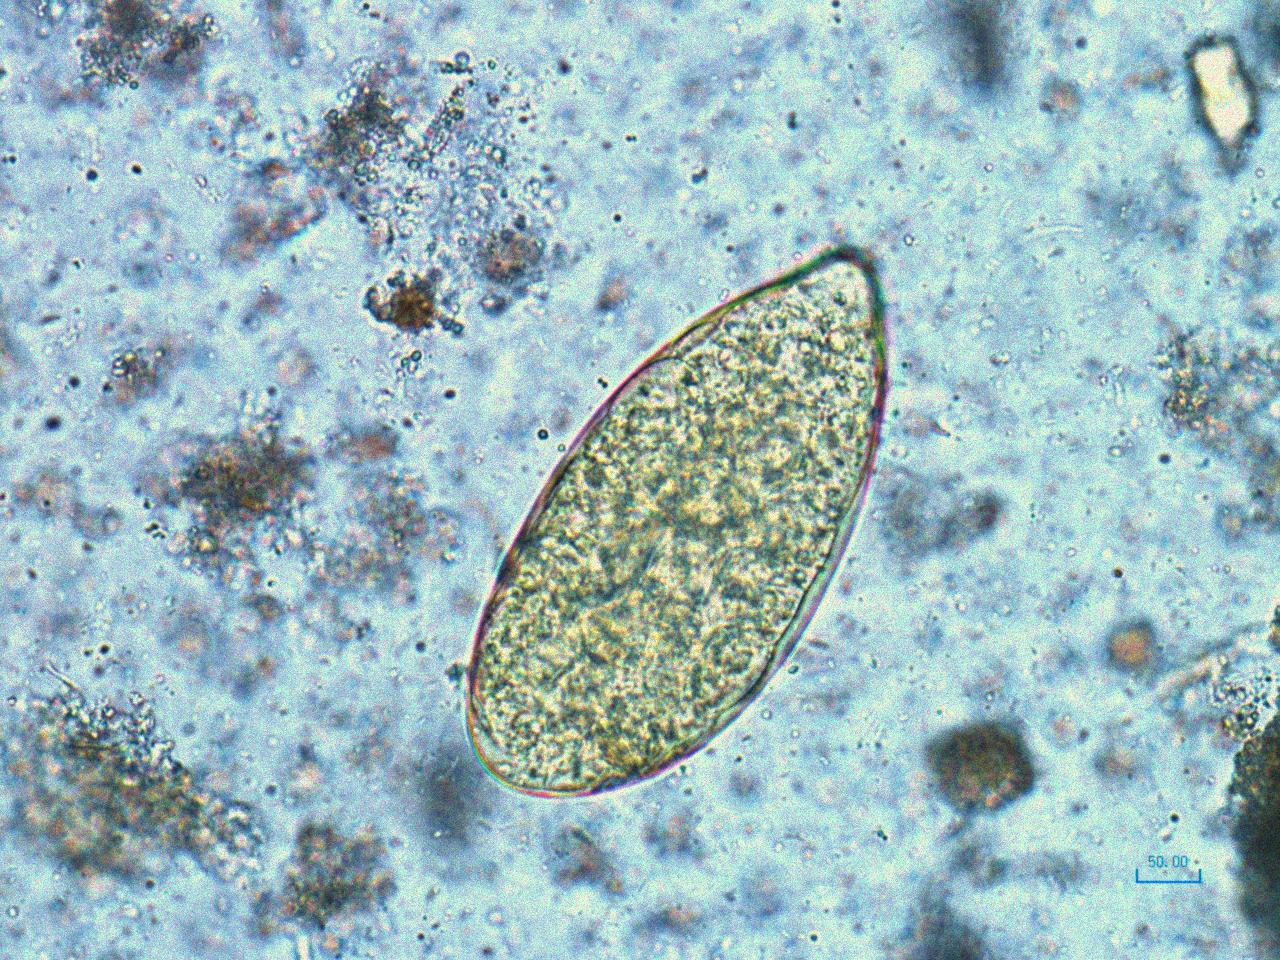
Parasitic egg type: Fasciolopsis buski